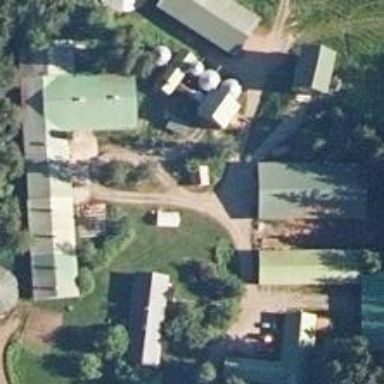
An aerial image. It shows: Farmyard area.